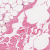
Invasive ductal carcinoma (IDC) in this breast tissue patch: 0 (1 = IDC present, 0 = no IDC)